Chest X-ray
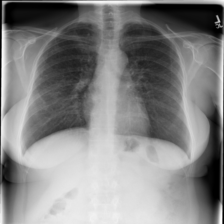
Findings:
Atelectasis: negative
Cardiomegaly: negative
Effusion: negative
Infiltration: positive
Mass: negative
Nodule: negative
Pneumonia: negative
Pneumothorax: negative
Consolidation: negative
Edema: negative
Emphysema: negative
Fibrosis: negative
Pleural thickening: negative
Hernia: negative